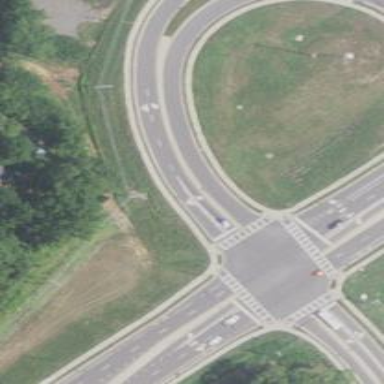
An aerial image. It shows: Trunk link highway.